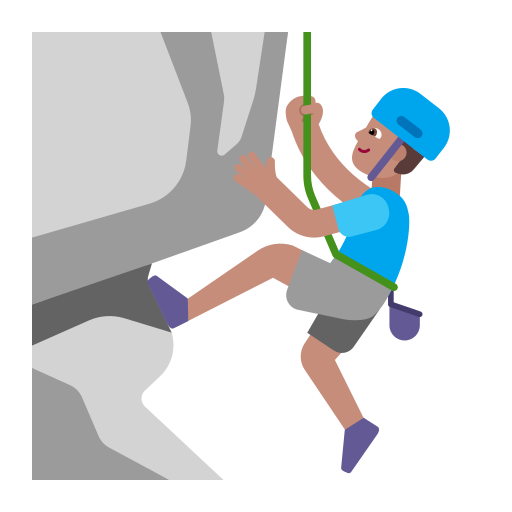
man climbing flat